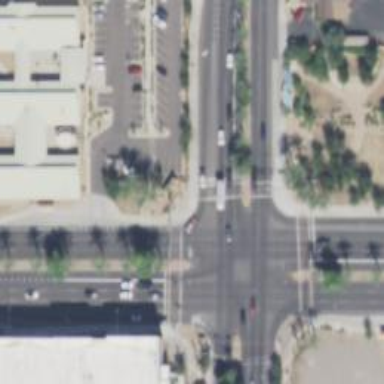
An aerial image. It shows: Solid stop line on the road marking.